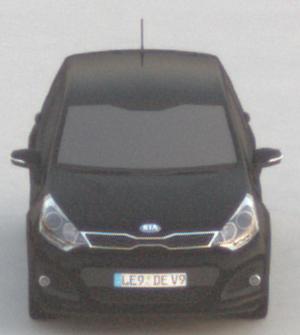
Make: KIA
Model: Rio 1.2
Detailed model: Rio (UB)
Model produced from: 2011/09
Model produced until: 2015/01
Doors: 3
Color: black
Road condition: dry road
Daytime: dawn
Contrast: low contrast